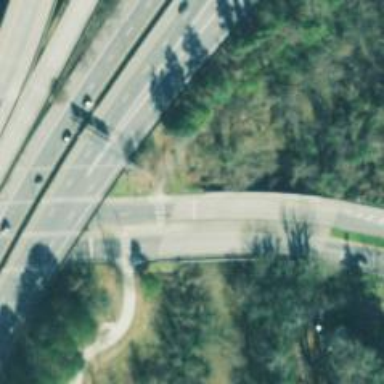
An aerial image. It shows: Secondary road crossing bridge.